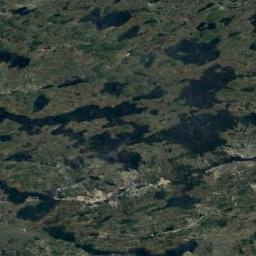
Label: wetland